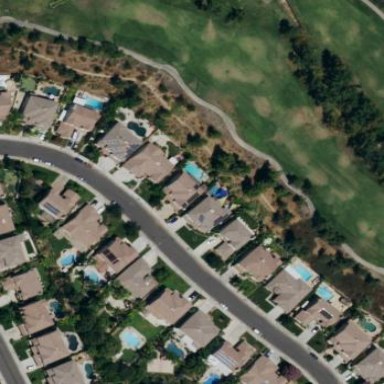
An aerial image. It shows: Area with grass used as rough in golf course.